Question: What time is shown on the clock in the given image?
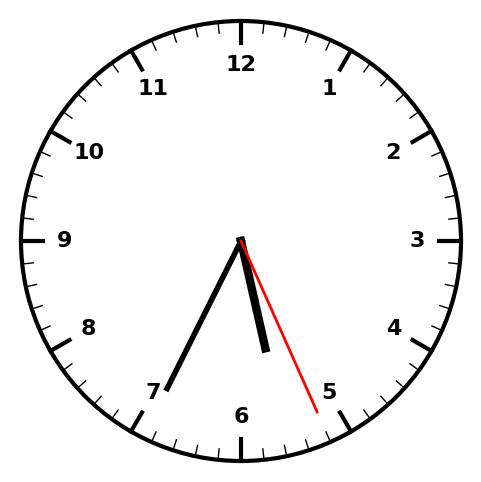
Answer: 05:34:26